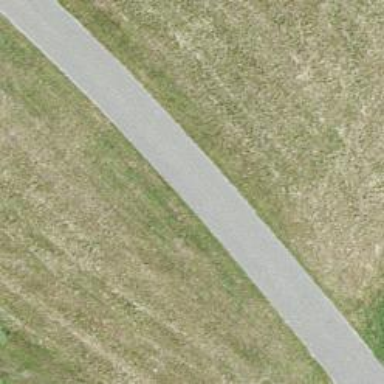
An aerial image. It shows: Unclassified road.